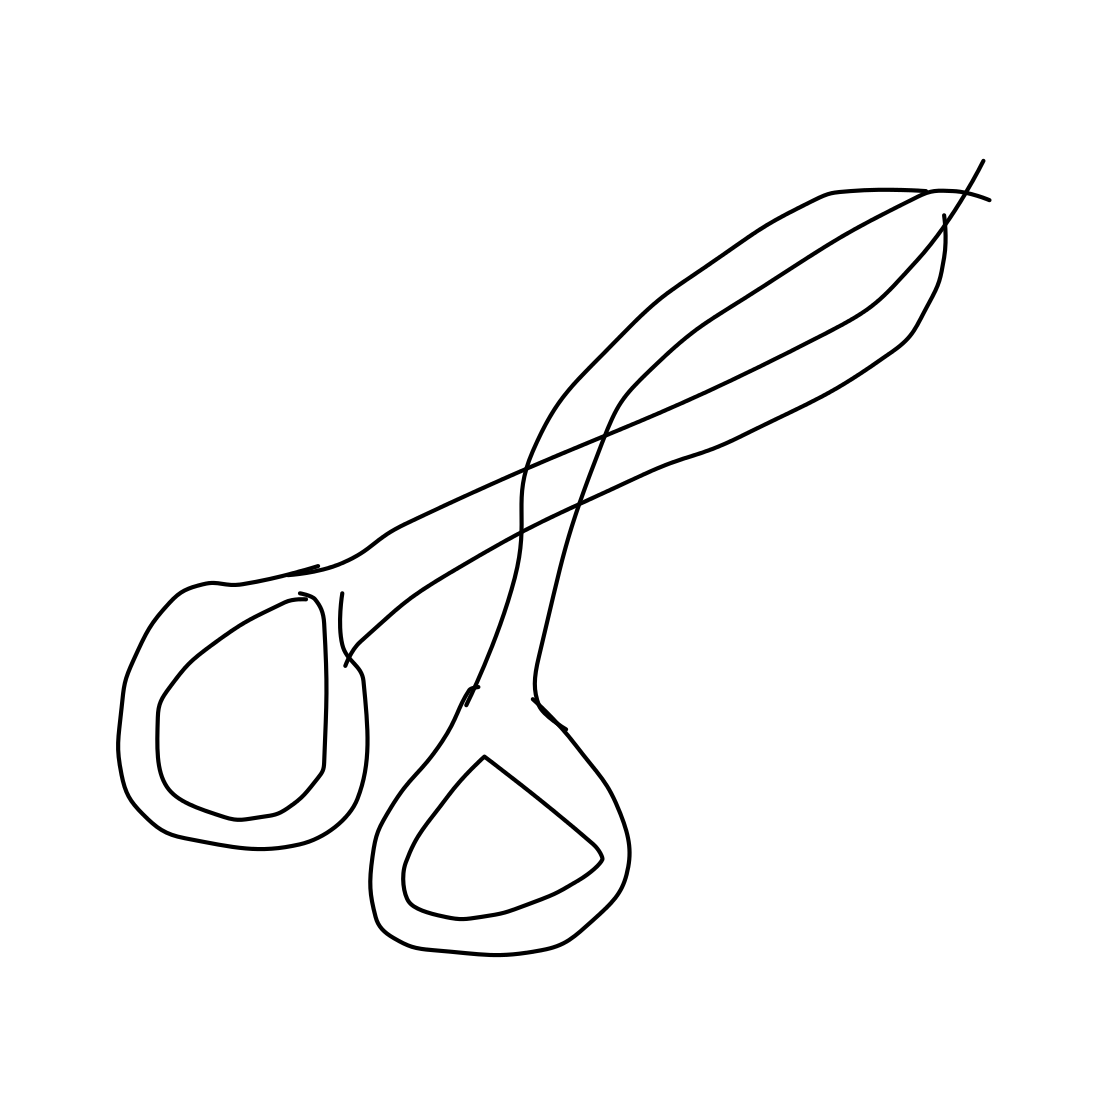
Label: scissors